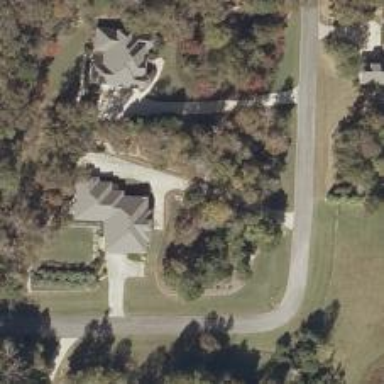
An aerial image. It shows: Driveway.